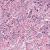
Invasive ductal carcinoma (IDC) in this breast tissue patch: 1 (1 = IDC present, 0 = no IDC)